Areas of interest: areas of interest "Medical"
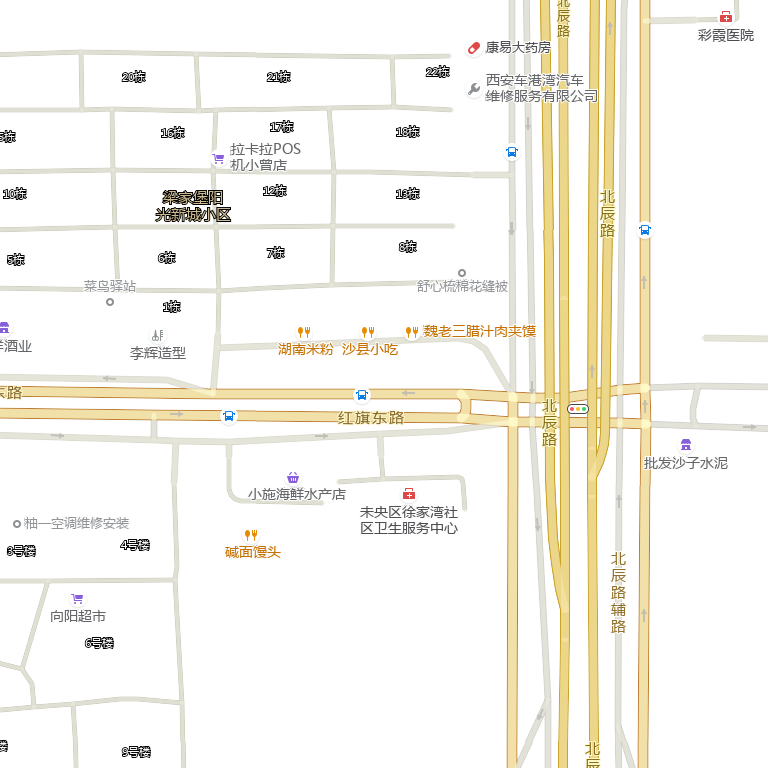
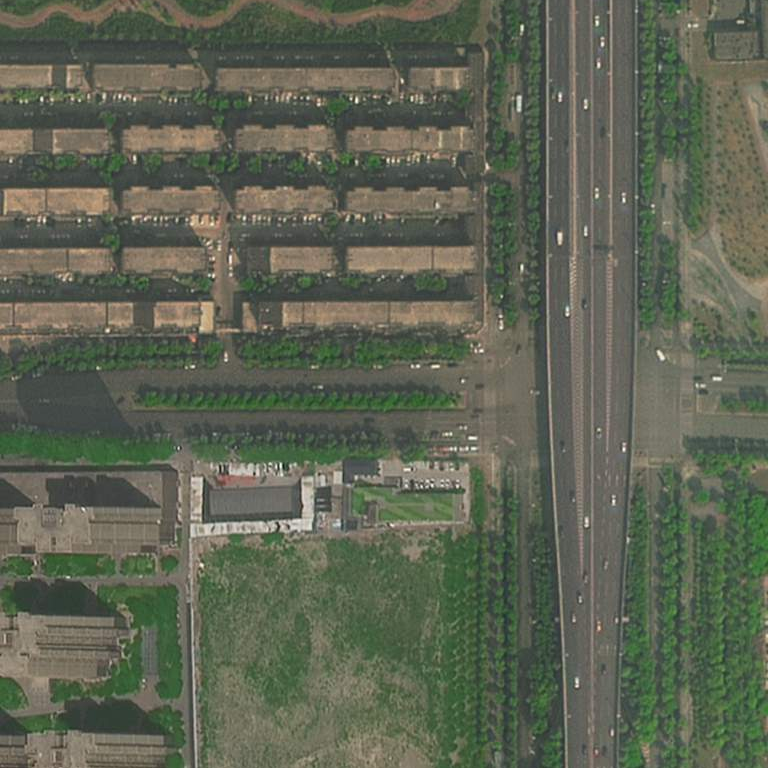